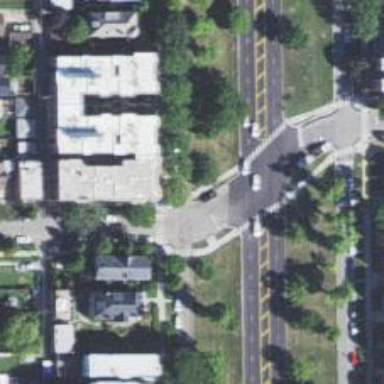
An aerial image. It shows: Footway that serves as traffic island.